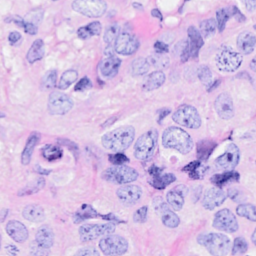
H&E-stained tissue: Breast